Question: I have a case scenario where a customer can book accommodation or flight only or both.
I have modeled the accommodation part, however i am making things complex by over-thinking how stuff works in real life.
What i have thought is that a customer cannot book a flight because it is referring to a whole aircraft, very unlikely. Therefore i thought that a customer books a flight seat.
The following is what i have done so far, but i have made it too complex.

Can someone guide me to make this simpler? Could i merge flight_seat with flight and aircraft? please help
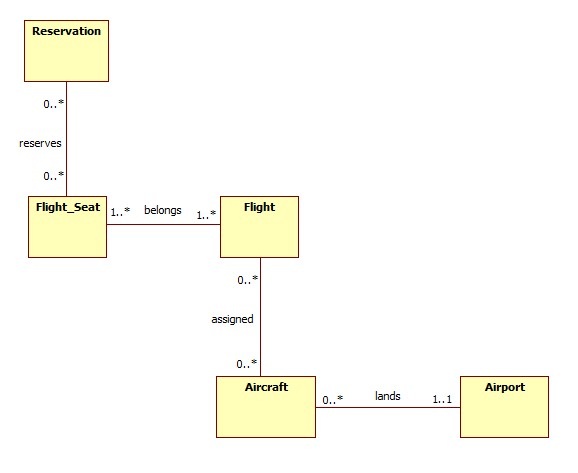
Answer: maybe some ideas:
a Flight goes from one airport to another.
An Aircraft may be used on a flight, or another may take its place.
The passenger may request a seat,based on the aircraft type
so i would link the flight to the airport directly.
then i would link the aircraft to the flight
the person is booking the flight also... with a requested seat
if you need to model all the way through check-in, then assign the actual aircraft to the flight, and assign the seat to the passenger.